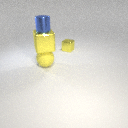
large yellow rubber sphere below large yellow metal cube